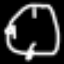
Label: clock